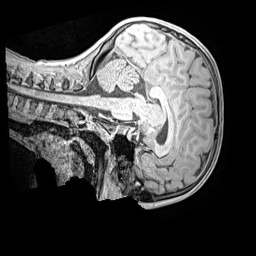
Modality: MP2RAGE
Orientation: sagittal
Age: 11
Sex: male
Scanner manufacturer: siemens
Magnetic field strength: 3 T
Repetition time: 4 s
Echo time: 0.00299 s